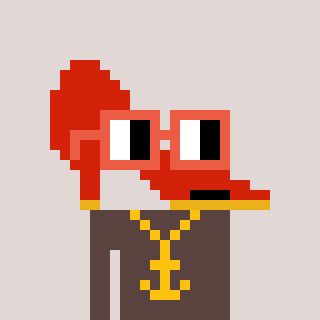
a pixel art character with square orange glasses, a highheel-shaped head and a darkbrown-colored body on a warm background